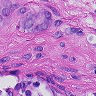
Metastatic tissue present: yes